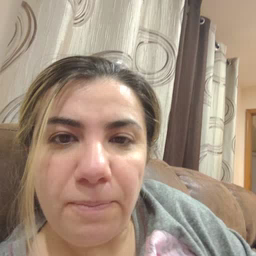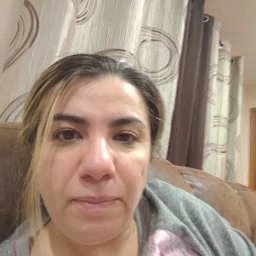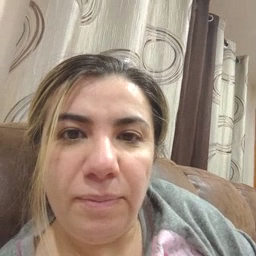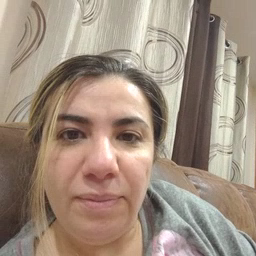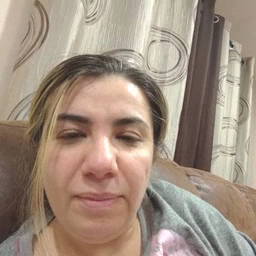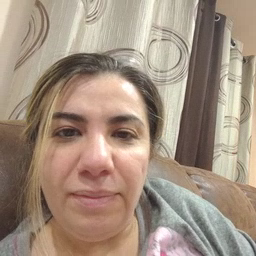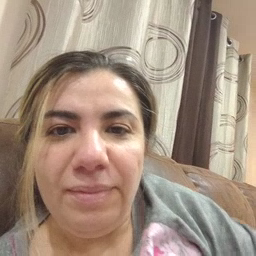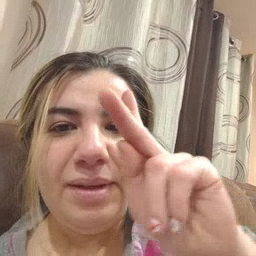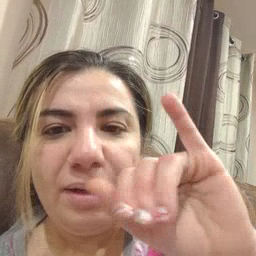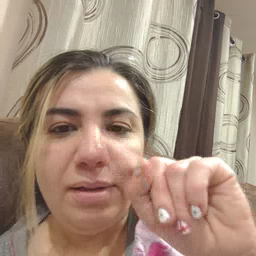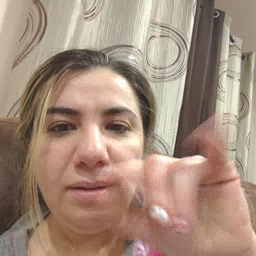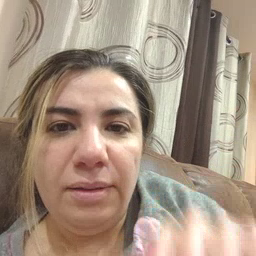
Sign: kitty